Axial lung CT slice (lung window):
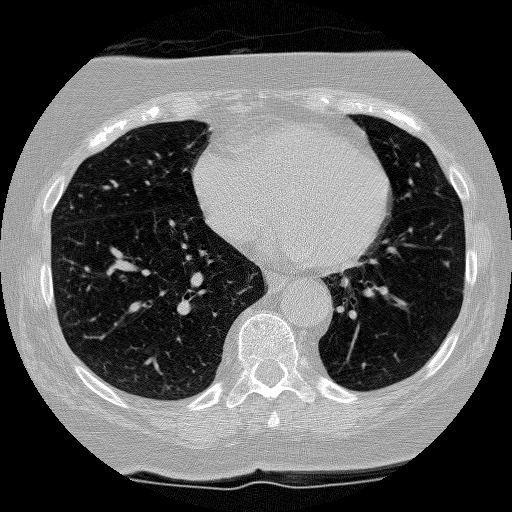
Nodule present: no